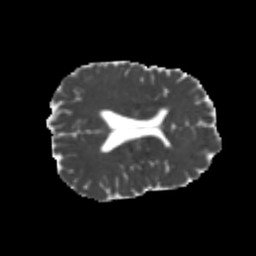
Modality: MD
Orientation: axial
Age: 22
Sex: male
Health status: healthy
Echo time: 0.074 s